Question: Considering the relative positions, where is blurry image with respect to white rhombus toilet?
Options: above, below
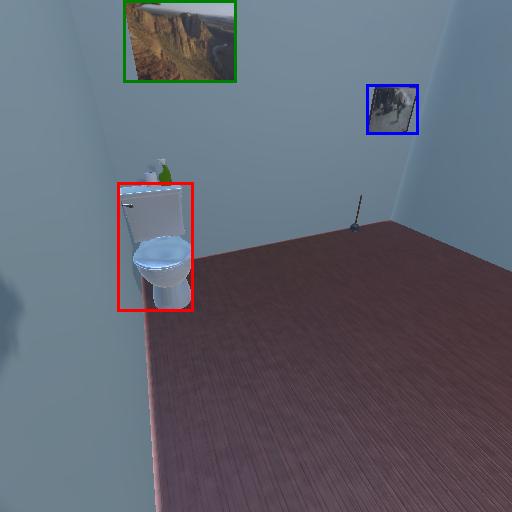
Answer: above